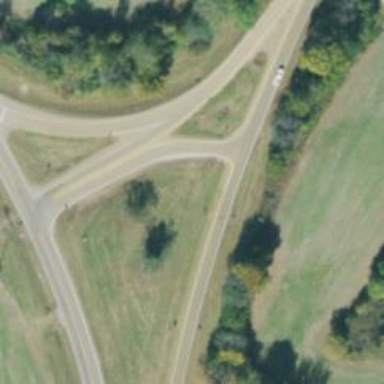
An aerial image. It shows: Primary highway.